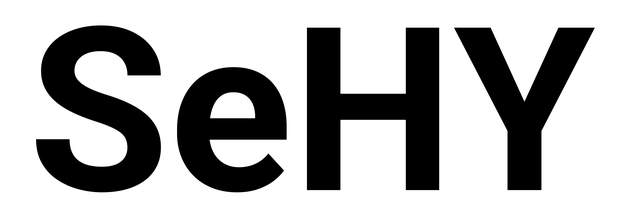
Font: Roboto_Bold